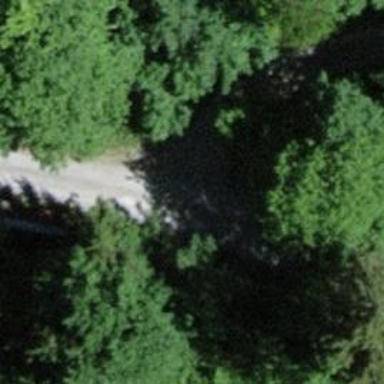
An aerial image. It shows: Unpaved track with grade2 quality type.